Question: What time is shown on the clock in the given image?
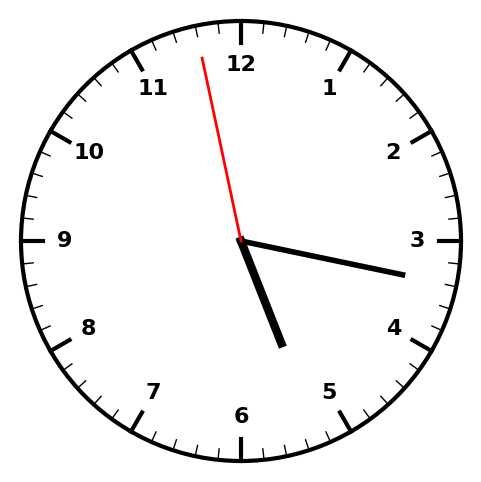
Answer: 05:16:58